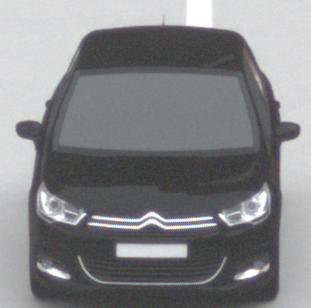
Make: Citroen
Model: C4 VTi 95
Detailed model: C4 (II)
Model produced from: 2012/08
Model produced until: 2013/06
Doors: 5
Color: black
Road condition: dry road
Daytime: morning or afternoon
Contrast: low contrast